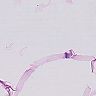
Metastatic tissue present: no